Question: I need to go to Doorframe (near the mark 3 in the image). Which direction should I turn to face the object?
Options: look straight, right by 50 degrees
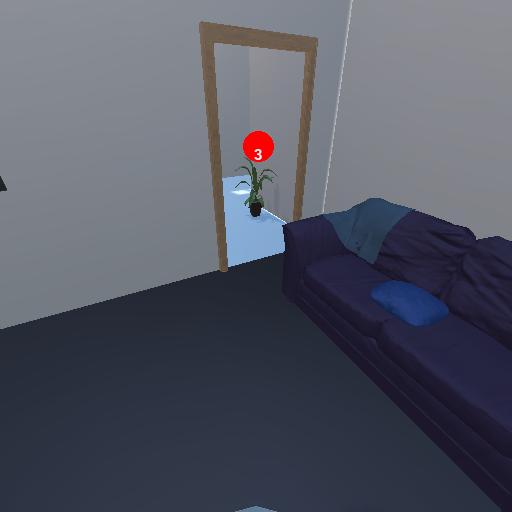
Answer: look straight